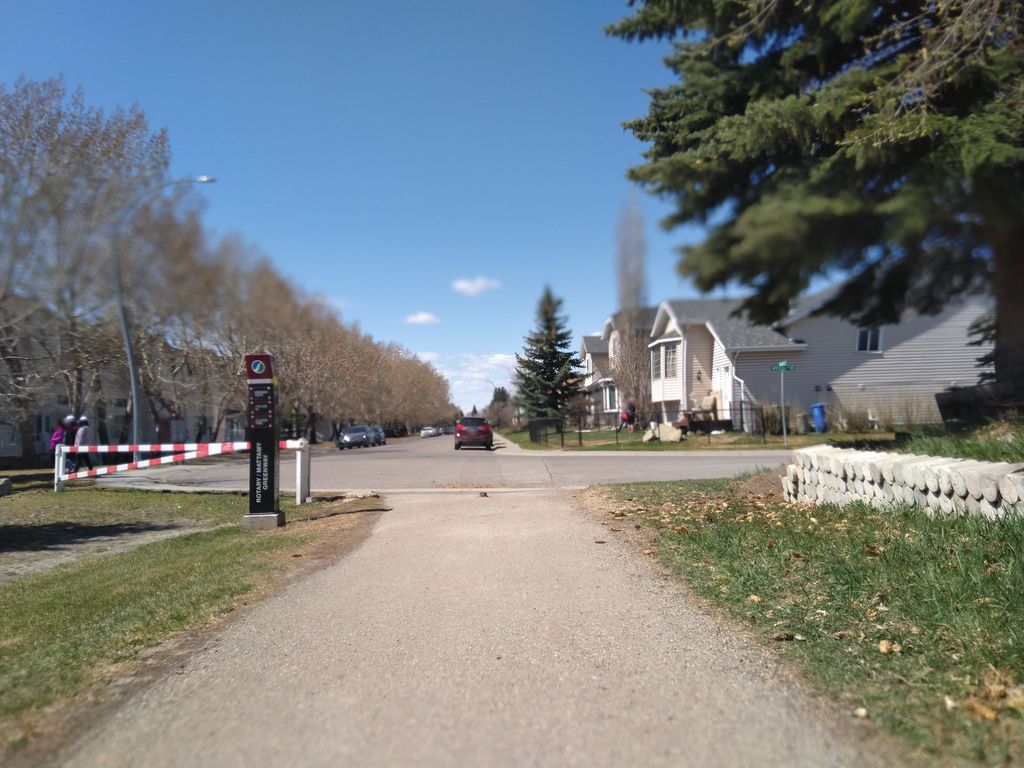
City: calgary